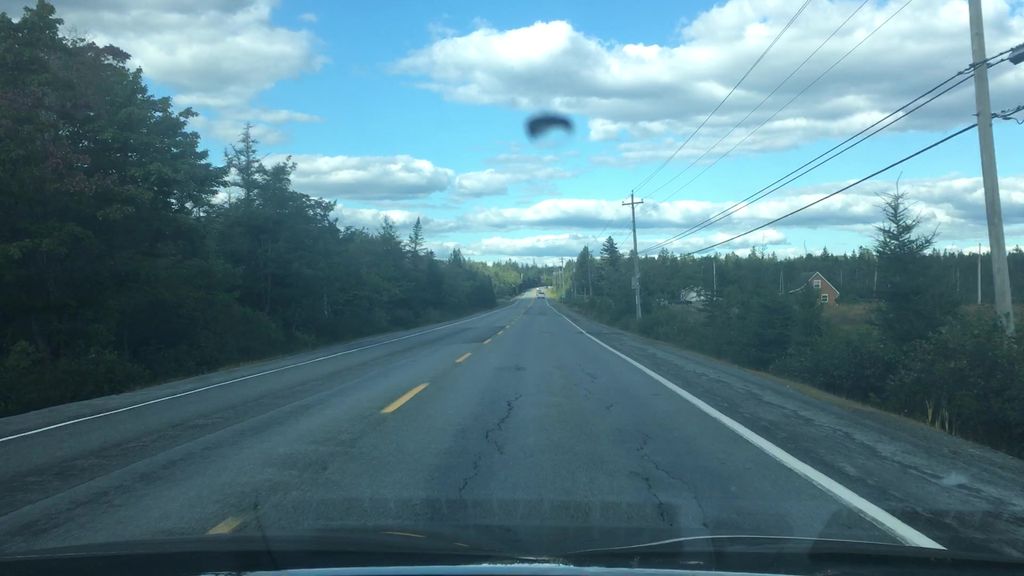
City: halifax